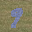
Label: 9